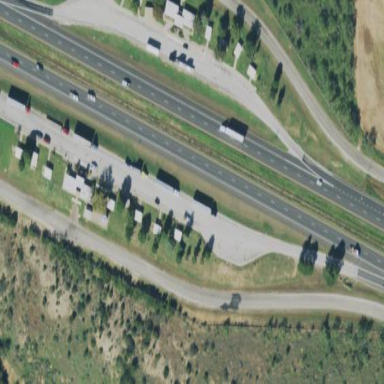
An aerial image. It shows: Rest area along the road with picnic tables.